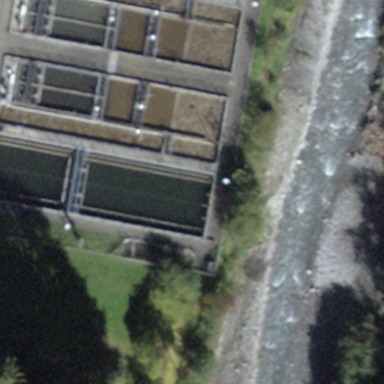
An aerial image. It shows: Body of wastewater.